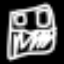
Label: bed